Question: I have a popup page that I want to show it when I clic on this button:
'''
<script type="text/javascript">
function open_infos()
{
width = 600;
height = 400;
if(window.innerWidth)
{
var left = (window.innerWidth-width)/2;
var top = (window.innerHeight-height)/2;
}
else
{
var left = (document.body.clientWidth-width)/2;
var top = (document.body.clientHeight-height)/2;
}
window.open('app.livarticles','articles','menubar=no, scrollbars=no, top='+top+', left='+left+', width='+width+', height='+height+'');
console.log("error...")
}
</script>
'''
'''
<div class="btn-group">
<div class="btn btn-icon">
<a onclick="javascript:open_infos();" data-toggle="tooltip" title="xxxxxx">
<img src="imgE36.png" class="m-b-xs w-xs">
</a>
</div></div>
'''
I work with AngularJS,this is Routing file,config.router.js:
'''
.state('app.livarticles', {
url: '/livraison/article',
templateUrl: 'tpl/livarticles.html'
})
'''
but the page doesn't show in the pop up page,any idea pleaze and thanks
update:
when I put the URL manually in the script,this is what I get:
'''
window.open('tpl/livarticles.html',.........
'''

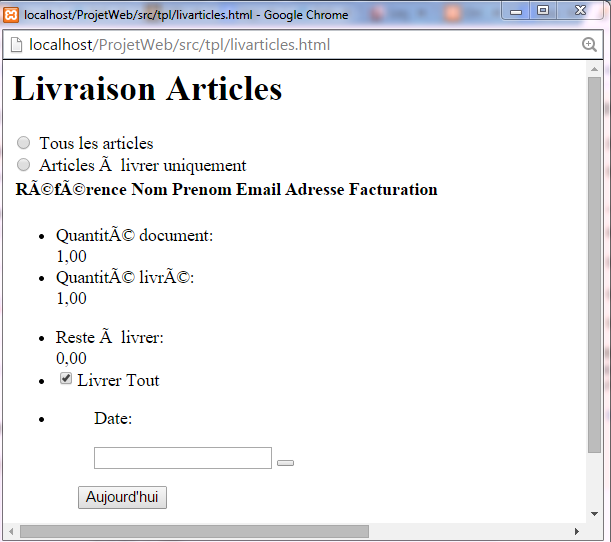
Answer: 'app.livarticles' isn't a proper url. It should be something like this:
'''
window.open('http://thesite.com/livarticles', ...);
'''
<URL>